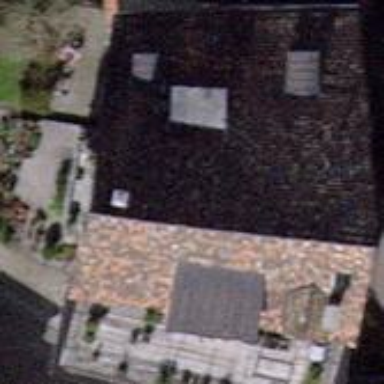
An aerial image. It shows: Gabled building with roof made of roof tiles. The roof is oriented across the building.